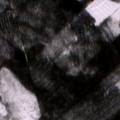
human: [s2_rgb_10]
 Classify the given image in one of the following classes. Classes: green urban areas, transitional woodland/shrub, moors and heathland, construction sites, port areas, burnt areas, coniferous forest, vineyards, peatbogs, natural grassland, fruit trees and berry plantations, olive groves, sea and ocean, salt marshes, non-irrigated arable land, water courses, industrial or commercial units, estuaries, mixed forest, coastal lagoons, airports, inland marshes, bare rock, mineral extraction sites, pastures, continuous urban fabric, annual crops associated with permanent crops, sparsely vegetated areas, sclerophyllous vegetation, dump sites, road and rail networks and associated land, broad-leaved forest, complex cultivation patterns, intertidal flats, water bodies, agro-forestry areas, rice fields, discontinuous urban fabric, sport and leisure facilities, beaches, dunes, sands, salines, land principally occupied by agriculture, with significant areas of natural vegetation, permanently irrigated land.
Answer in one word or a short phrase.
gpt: land principally occupied by agriculture, with significant areas of natural vegetation, coniferous forest, mixed forest, transitional woodland/shrub